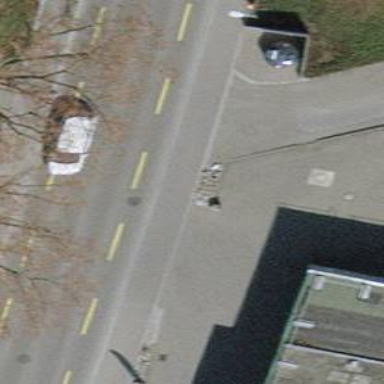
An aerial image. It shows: Service road with paved surface.